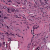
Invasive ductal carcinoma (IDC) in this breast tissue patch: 1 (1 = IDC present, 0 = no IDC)